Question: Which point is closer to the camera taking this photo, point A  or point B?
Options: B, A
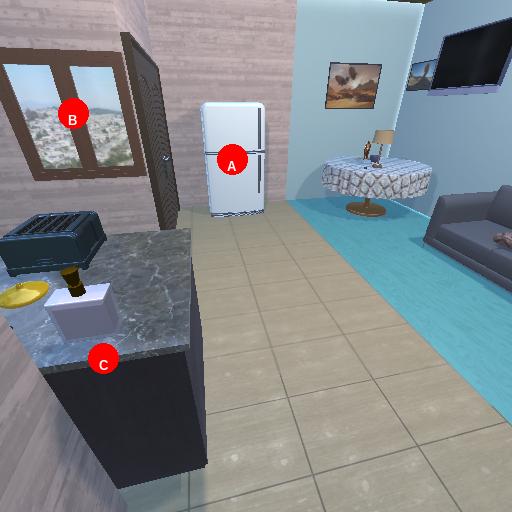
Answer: B